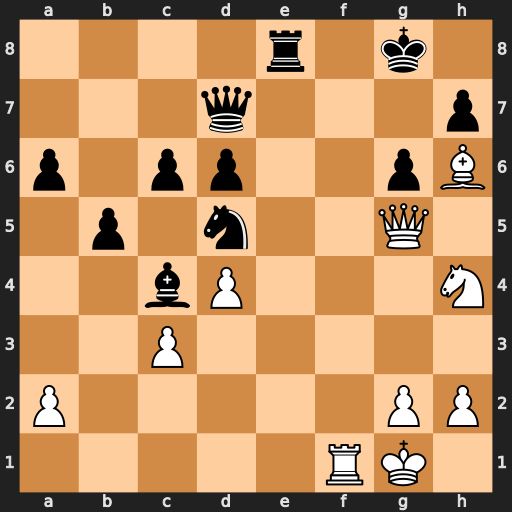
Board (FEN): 4r1k1/3q3p/p1pp2pB/1p1n2Q1/2bP3N/2P5/P5PP/5RK1
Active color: w
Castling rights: -
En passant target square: -
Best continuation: Nxg6 hxg6 Qxg6+ Kh8 Bg7+